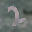
Label: 2